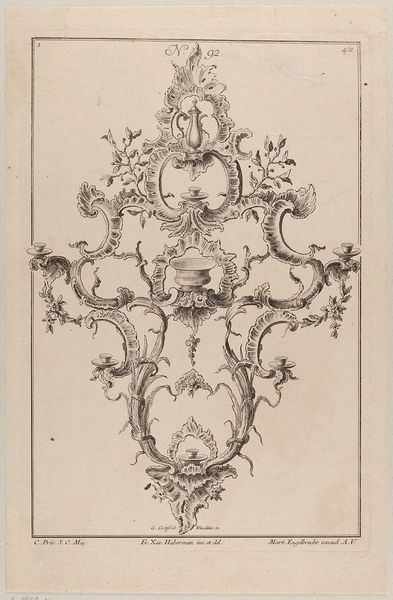
Titel: Konsole für Porzellan
Künstler: Franz Xaver Habermann
Standort: Hamburg
Institution: Museum für Kunst und Gewerbe Hamburg
Schlagwörter: zeichnung, ornament, rokoko, kanne, grafik, graphik, dekoration, floral, stuck, fotografie, photographie, symmetrisch, druckgraphik, druckgrafik, radierung, kunstgewerbe, kerzenhalter, konsole, kunsthandwerk, verspielt, arabesk, kandelaber, rocaille, style, reproduktionen, industriedesign, druckerzeugnisse, muschelwerk, pflanzenornamente, pflanzenformen, ornamentstich, vorlageblätter